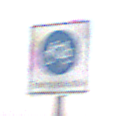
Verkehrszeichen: BeginnFahrradstrasse
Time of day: SunriseSunset
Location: Outdoor (Nature)
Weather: Clear
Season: Winter
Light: Natural